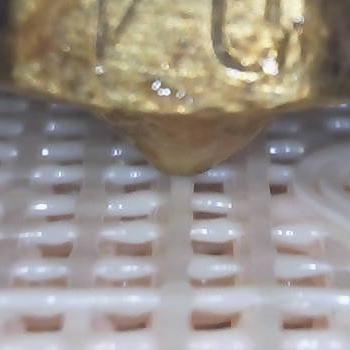
Flow rate: 56%